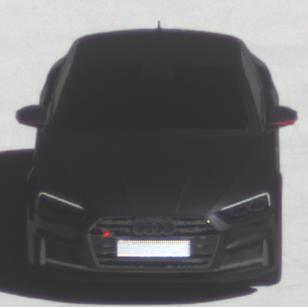
Make: Audi
Model: S5 Sportback
Detailed model: 8T Facelift
Model produced from: 2011
Model produced until: 2016
Doors: 5
Color: black
Road condition: dry road
Daytime: midday
Contrast: high contrast